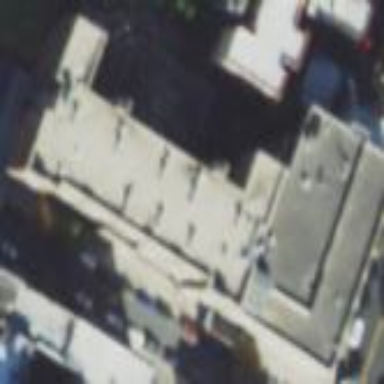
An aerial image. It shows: School building.